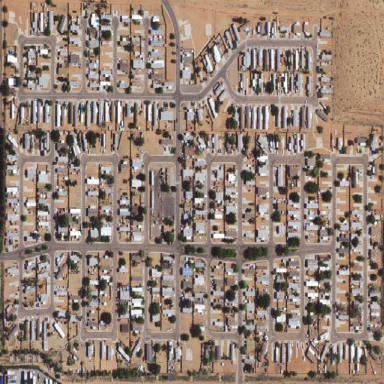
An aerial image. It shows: Residential area known as trailer park.